Question: What is the measurement shown in the image?
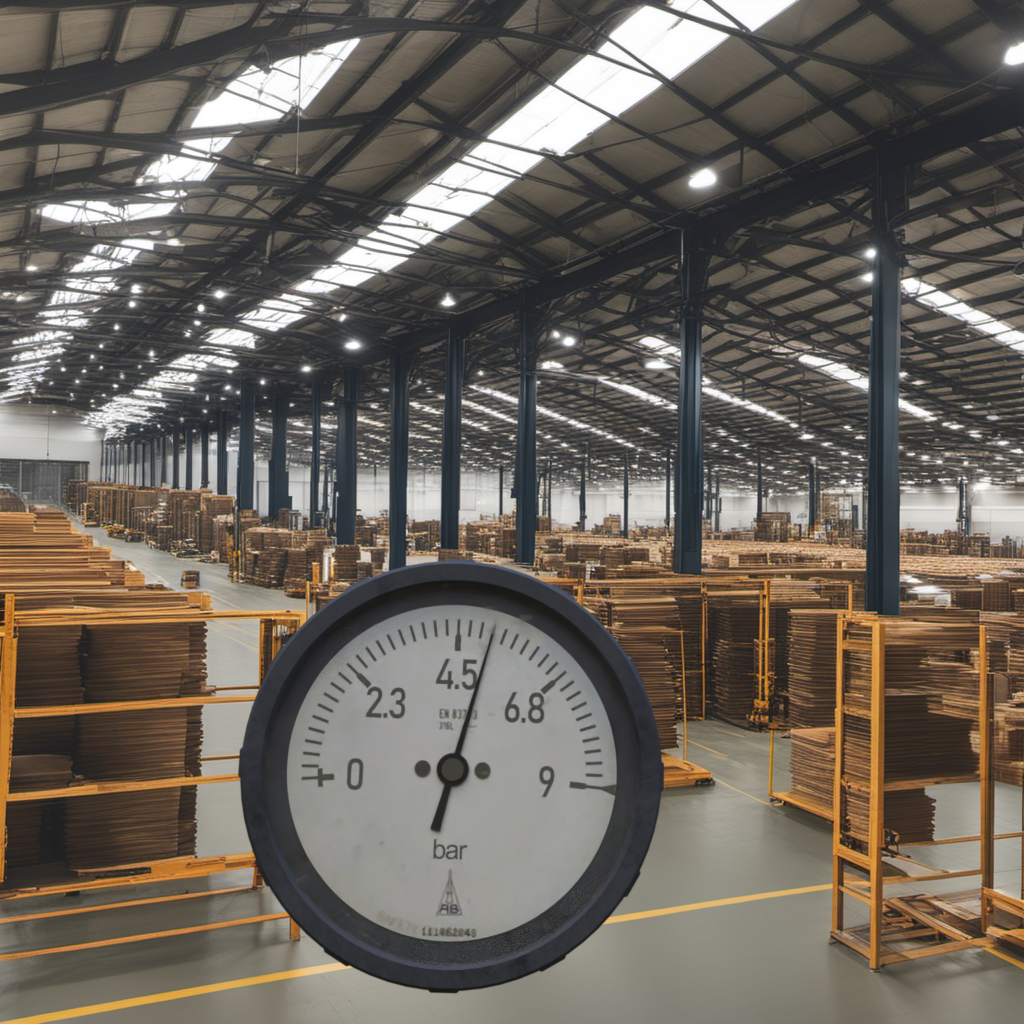
Answer: The result is 5.15
Question: What is the value range of the measurement in the image?
Answer: The range is from 0 to 9
Question: What is the minimum and maximum value range of the measurement in the image?
Answer: The minimum value is 0 and the maximum value is 9